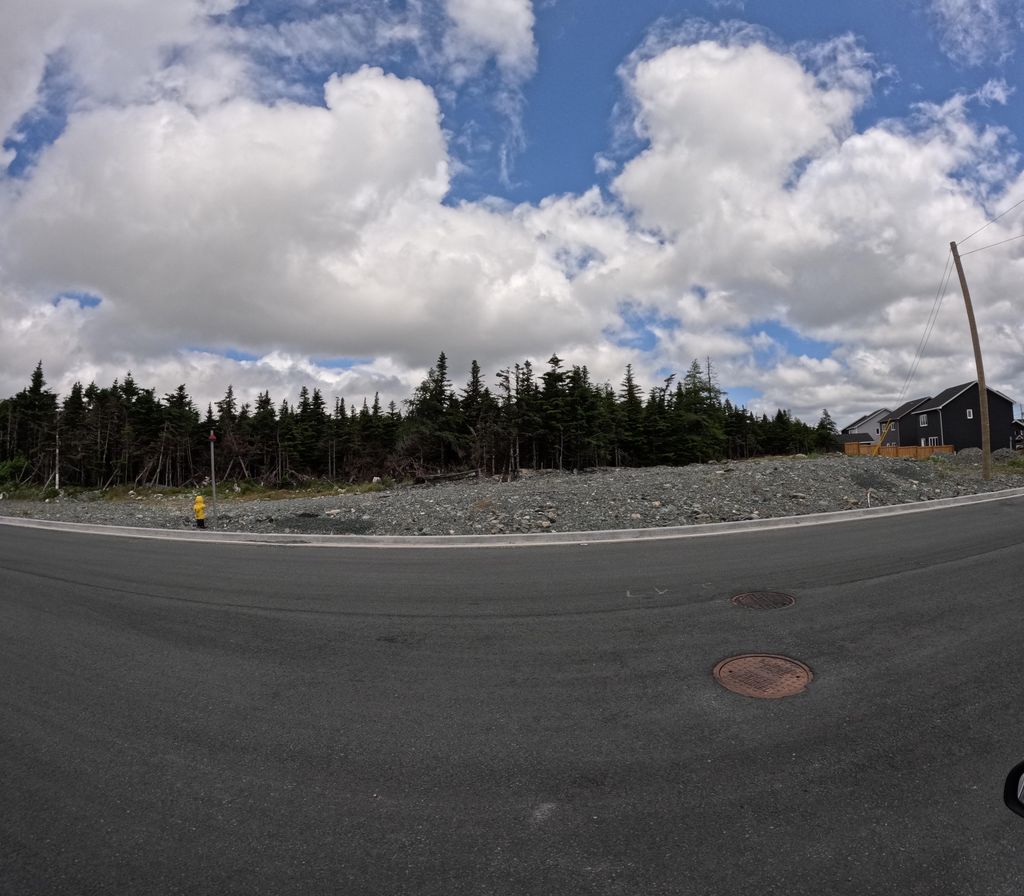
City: st_johns